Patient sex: M
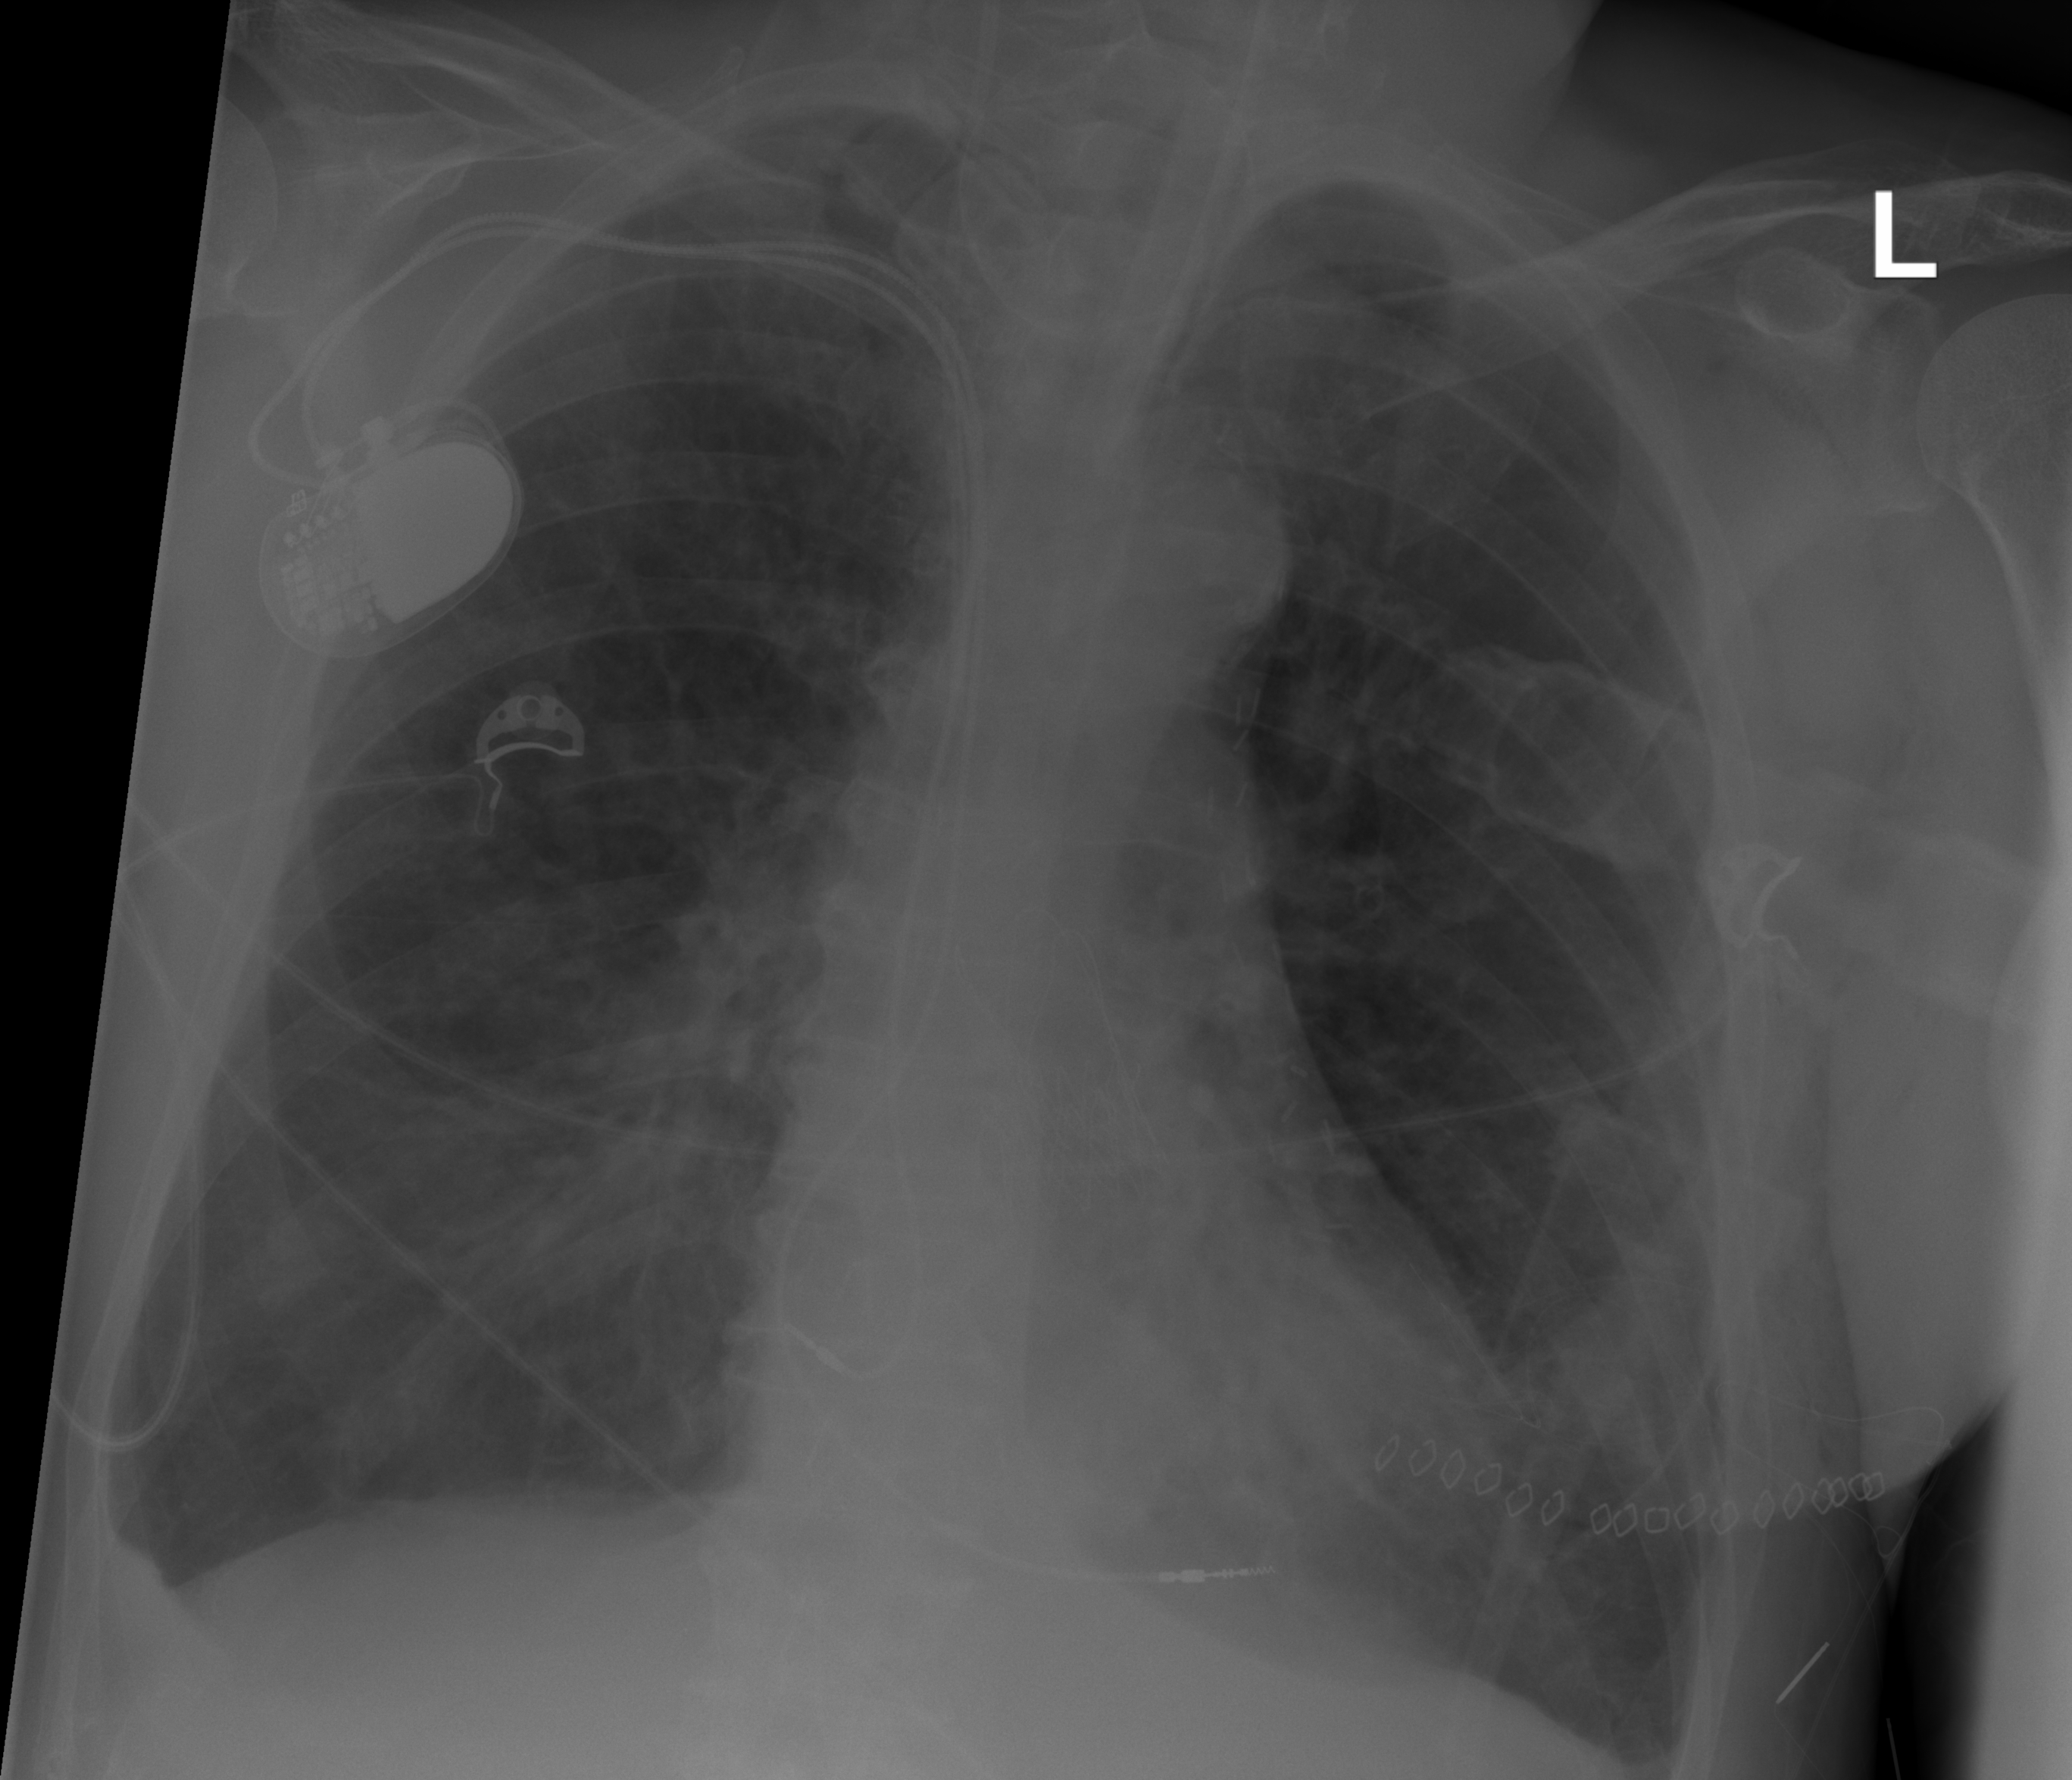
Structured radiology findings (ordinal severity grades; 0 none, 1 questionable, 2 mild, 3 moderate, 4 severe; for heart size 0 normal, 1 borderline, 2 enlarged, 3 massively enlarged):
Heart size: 0
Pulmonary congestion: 0
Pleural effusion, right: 2
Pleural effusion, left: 2
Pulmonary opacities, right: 0
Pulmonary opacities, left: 0
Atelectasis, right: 0
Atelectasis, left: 2